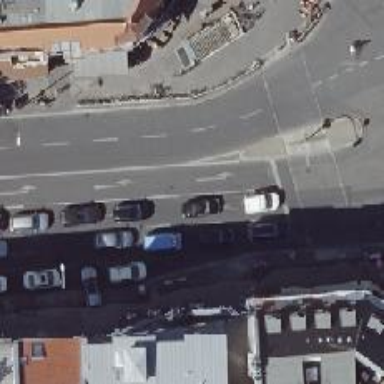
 and parking is not allowed on both sides."